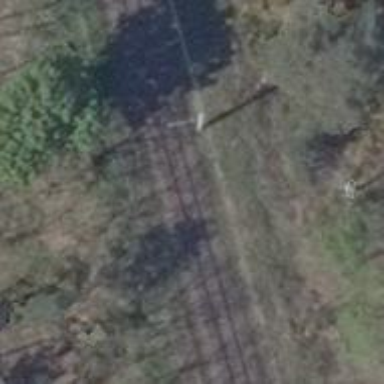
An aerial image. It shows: Milestone along the railway track with catenary mast.